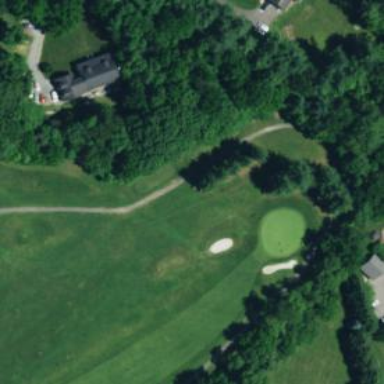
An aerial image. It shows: Golf tee.